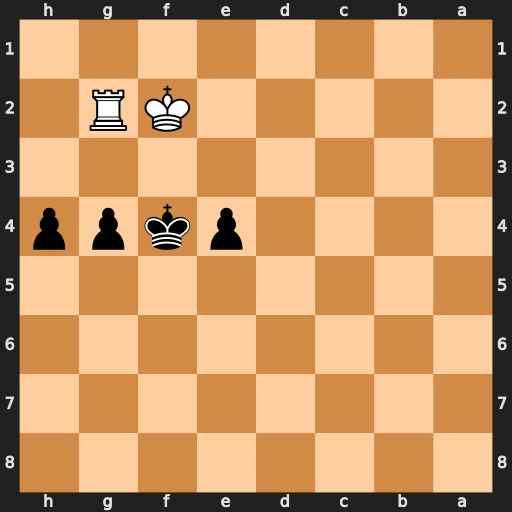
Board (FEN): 8/8/8/8/4pkpp/8/5KR1/8
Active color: b
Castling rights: -
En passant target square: -
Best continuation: h3 Rg1 e3+